Brain MRI, modality: ceT1
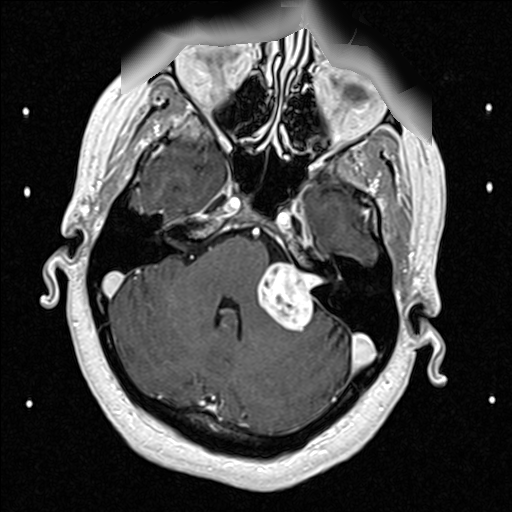